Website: walmart
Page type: review-order
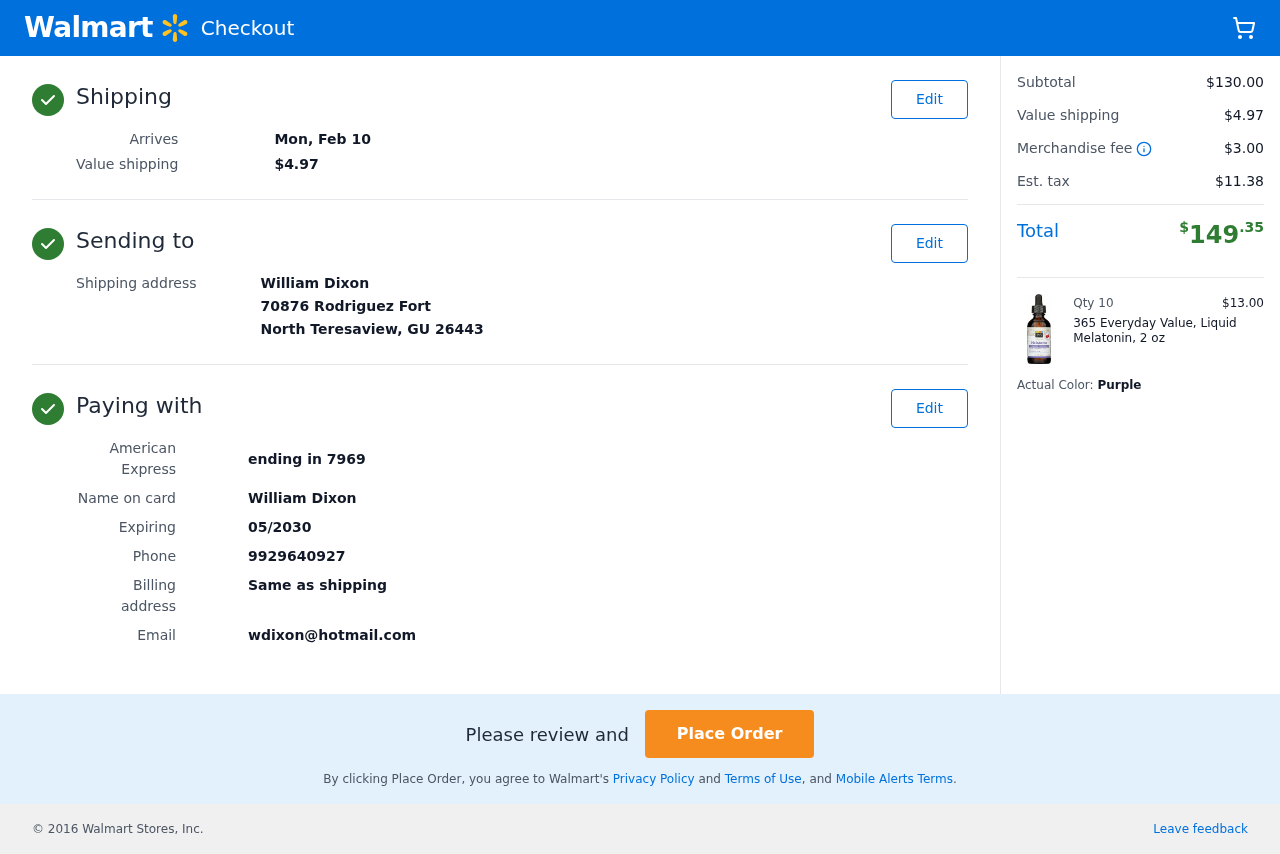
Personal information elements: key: PII_CARD_LAST4
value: ending in 7969
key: PII_CARD_TYPE
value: American Express
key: PII_CITY_STATE_ZIP
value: North Teresaview, GU 26443
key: PII_EMAIL
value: wdixon@hotmail.com
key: PII_FULLNAME
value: William Dixon
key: PII_PHONE
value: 9929640927
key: PII_STREET
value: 70876 Rodriguez Fort
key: PII_FULLNAME2
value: William Dixon
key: PII_CARD_EXPIRY
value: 05/2030
Product elements: key: PRODUCT1_NAME
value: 365 Everyday Value, Liquid Melatonin, 2 oz
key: PRODUCT1_PRICE
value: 13
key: PRODUCT1_QUANTITY
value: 10
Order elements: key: ORDER_DELIVERY_DATE
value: Mon, Feb 10
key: ORDER_SHIPPING_COST
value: $4.97
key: ORDER_SUBTOTAL
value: $130.00
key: ORDER_MERCHANDISE_FEE
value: $3.00
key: ORDER_TAX
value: $11.38
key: ORDER_TOTAL
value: $149.35